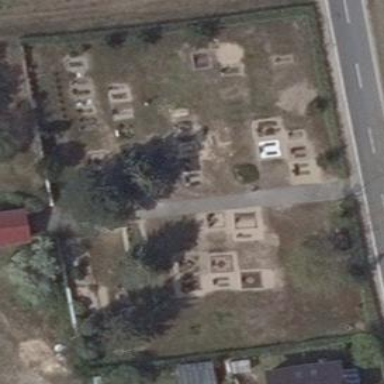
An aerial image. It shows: Cemetery.